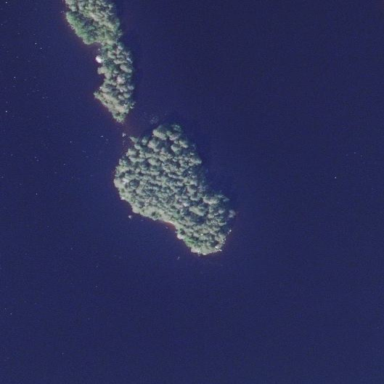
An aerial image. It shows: Islet.